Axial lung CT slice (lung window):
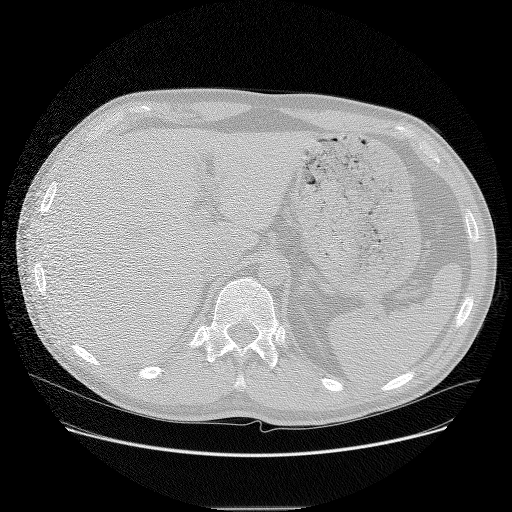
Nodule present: no